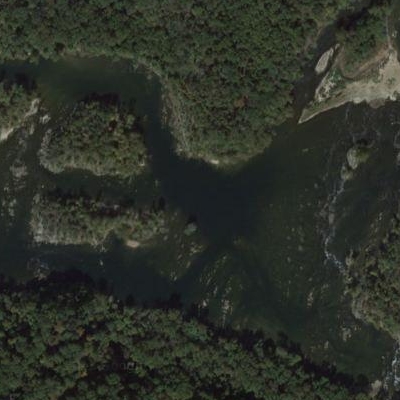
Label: dRiverLake